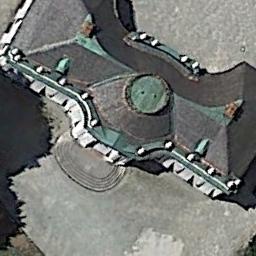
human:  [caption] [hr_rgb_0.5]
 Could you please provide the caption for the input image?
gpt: The palace is surrounded by lush forests .

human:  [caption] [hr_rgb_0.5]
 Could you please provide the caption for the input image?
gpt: The palace is on the open place .

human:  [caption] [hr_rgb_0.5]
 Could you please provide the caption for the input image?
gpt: The gray palace is surrounded by a clearing .

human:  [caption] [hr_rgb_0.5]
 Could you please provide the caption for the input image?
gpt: There is a vacant lot beside the palace .

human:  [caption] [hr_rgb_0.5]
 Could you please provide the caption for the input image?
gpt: A palace with a black and green roof .